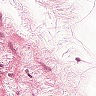
Metastatic tissue present: no